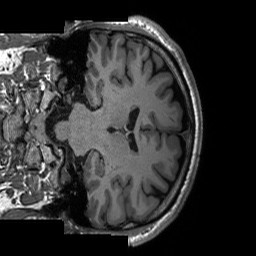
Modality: T1w
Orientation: coronal
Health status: ill
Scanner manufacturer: siemens
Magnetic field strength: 3 T
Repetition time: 2.3 s
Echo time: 0.00226 s